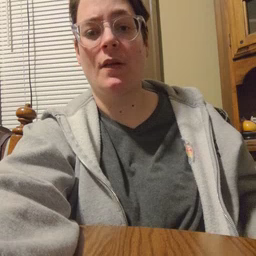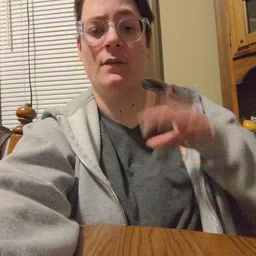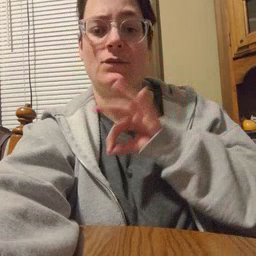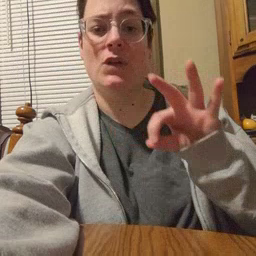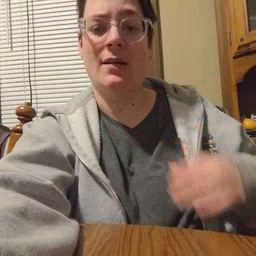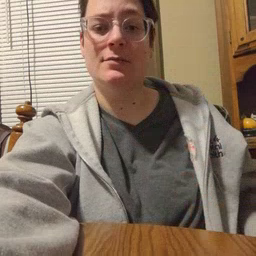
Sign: frenchfries